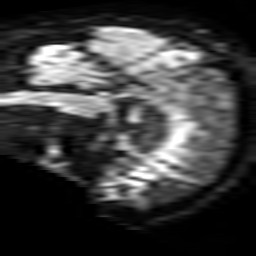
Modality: TRACE
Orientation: sagittal
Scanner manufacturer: philips
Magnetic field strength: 3 T
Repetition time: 4.116 s
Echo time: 0.06134 s